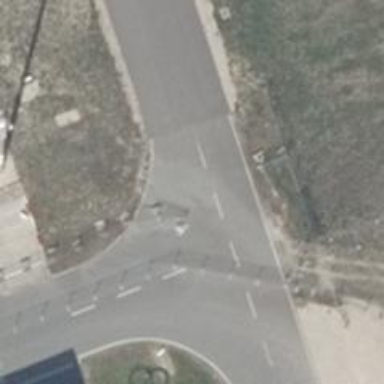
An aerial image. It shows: Parking position at the airport with concrete surface.